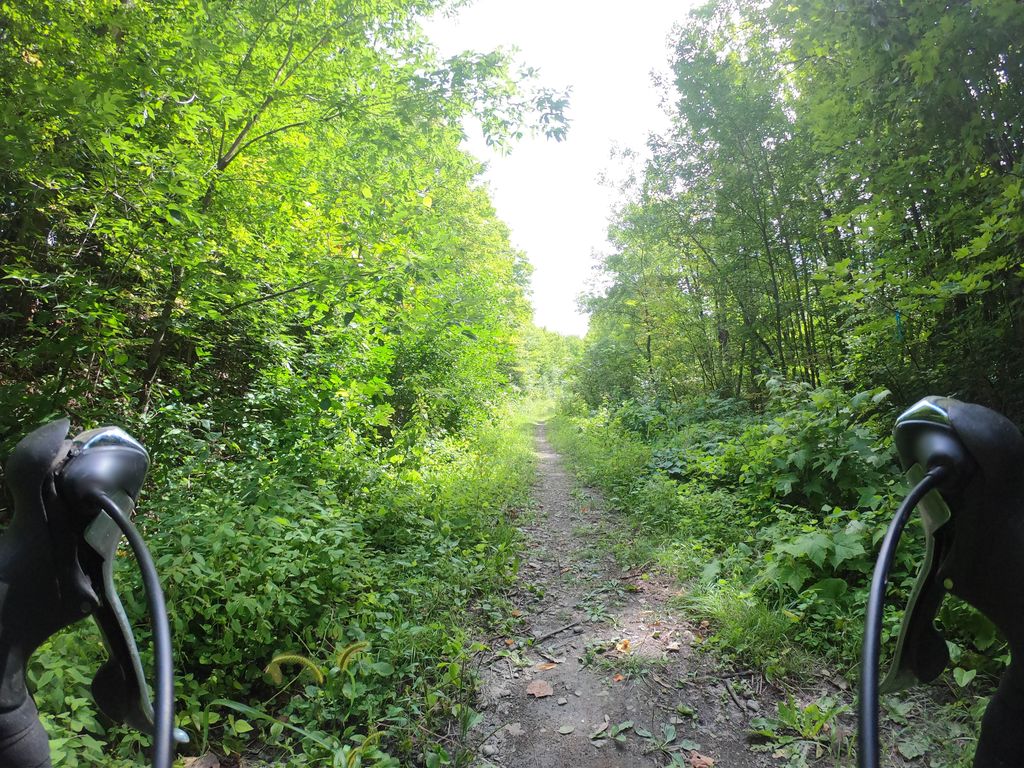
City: ottawa-gatineau